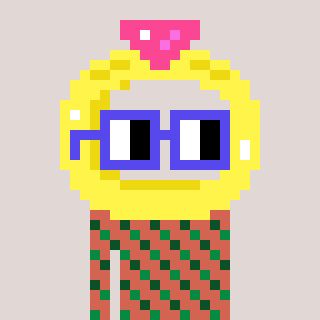
a pixel art character with square blue glasses, a ring-shaped head and a peachy-colored body on a warm background